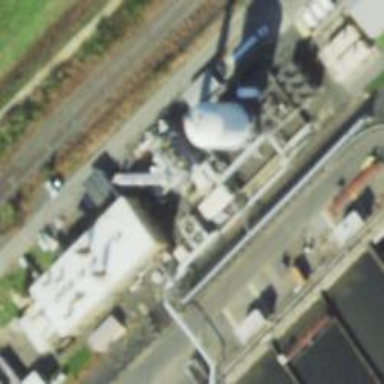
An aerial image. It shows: Power plant.